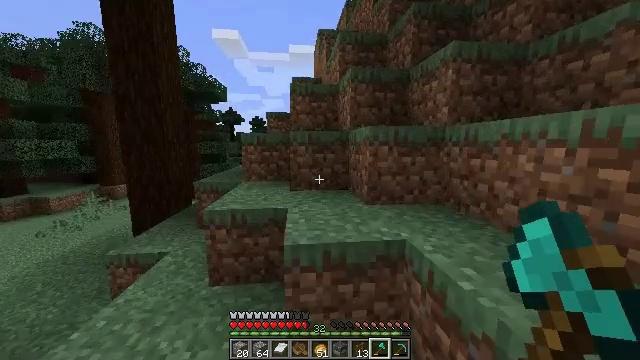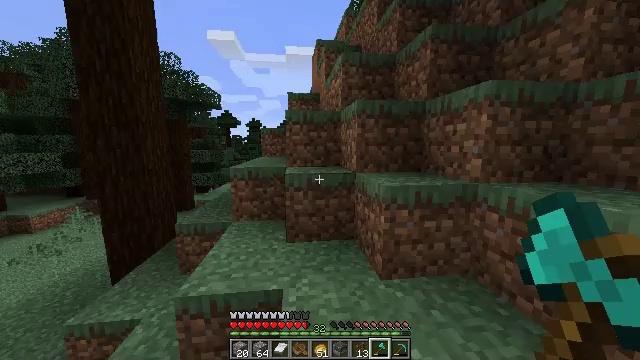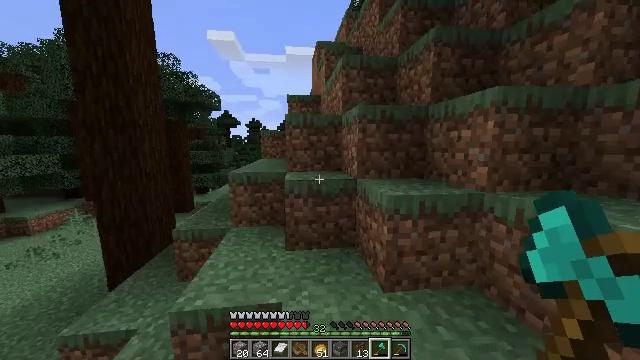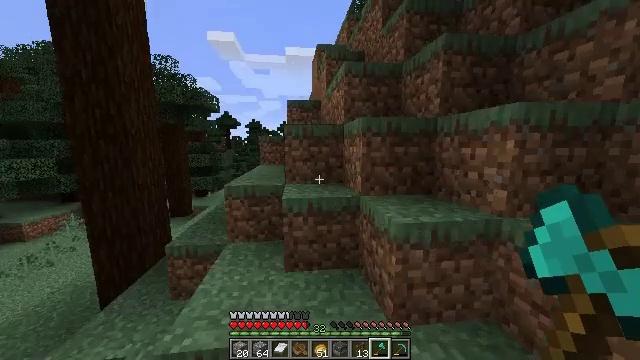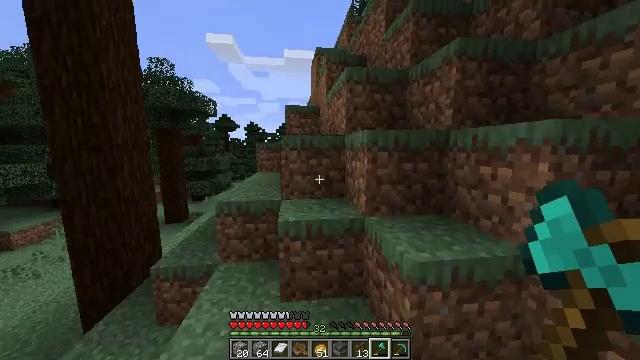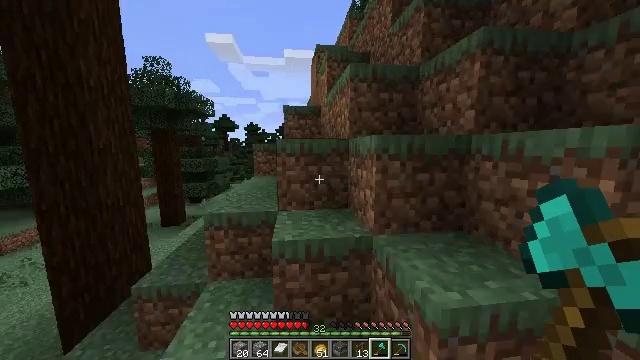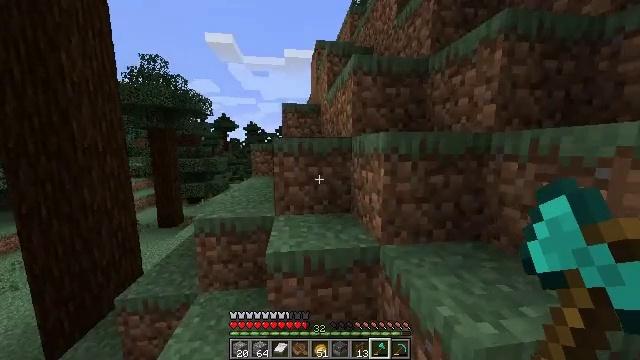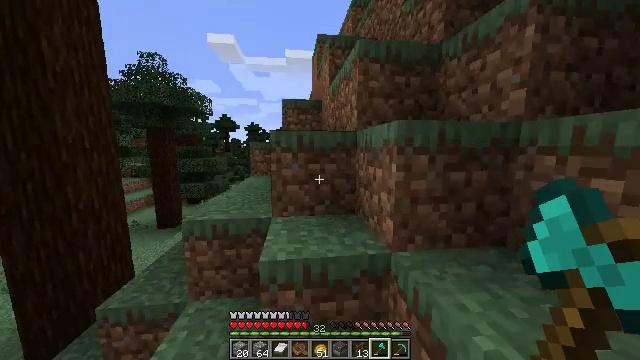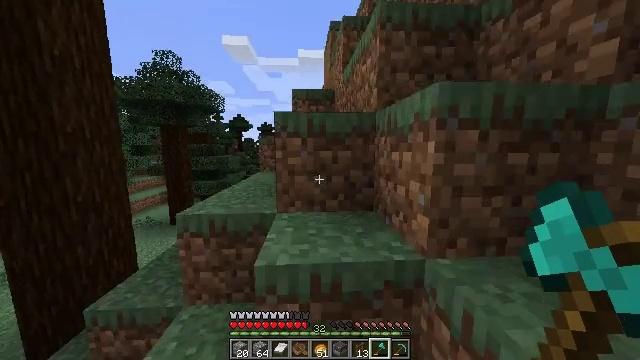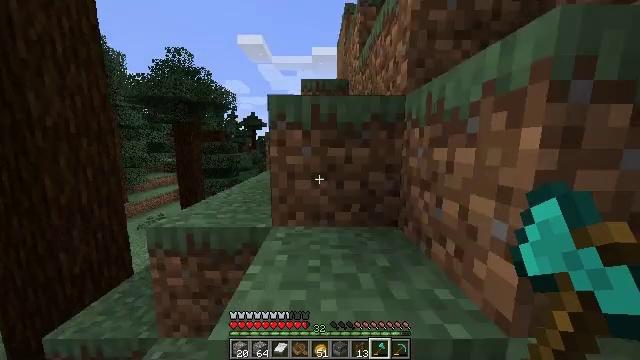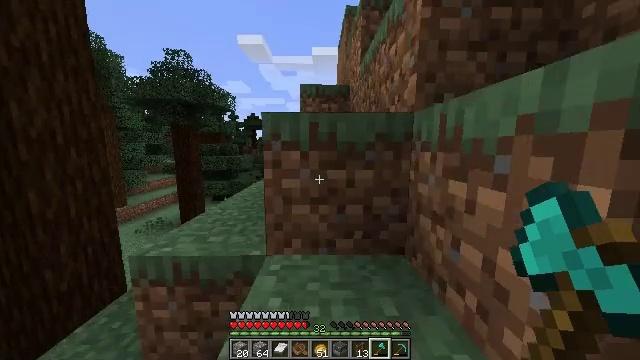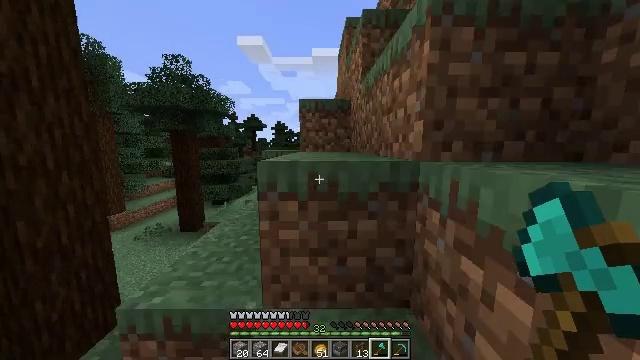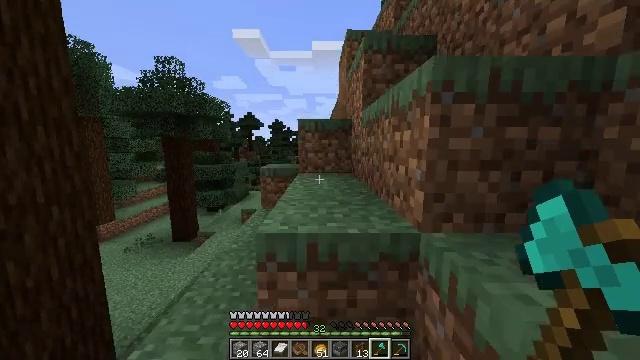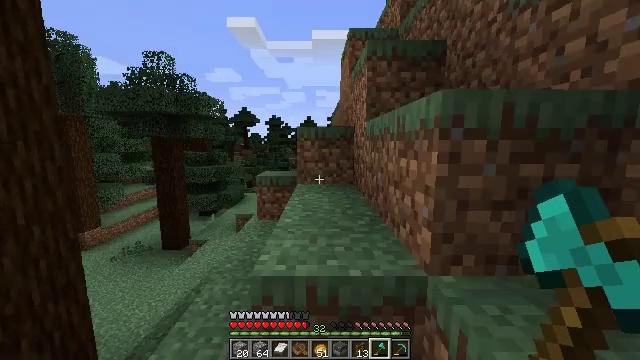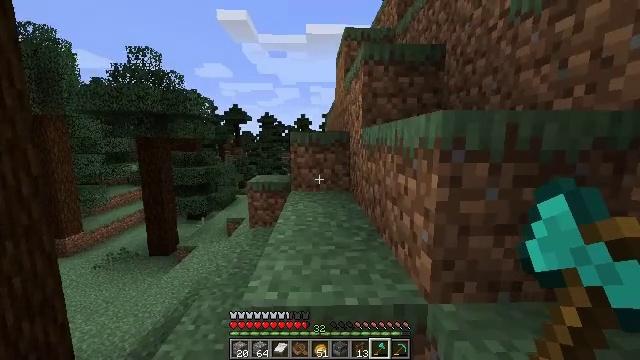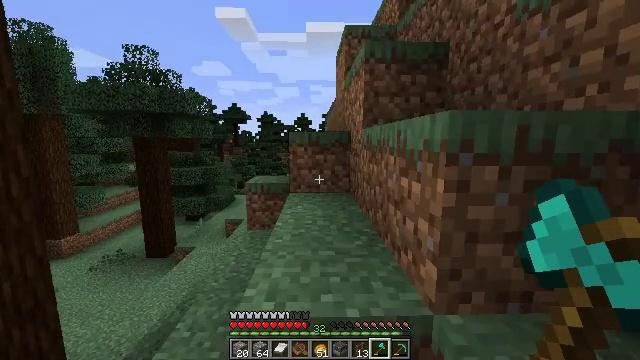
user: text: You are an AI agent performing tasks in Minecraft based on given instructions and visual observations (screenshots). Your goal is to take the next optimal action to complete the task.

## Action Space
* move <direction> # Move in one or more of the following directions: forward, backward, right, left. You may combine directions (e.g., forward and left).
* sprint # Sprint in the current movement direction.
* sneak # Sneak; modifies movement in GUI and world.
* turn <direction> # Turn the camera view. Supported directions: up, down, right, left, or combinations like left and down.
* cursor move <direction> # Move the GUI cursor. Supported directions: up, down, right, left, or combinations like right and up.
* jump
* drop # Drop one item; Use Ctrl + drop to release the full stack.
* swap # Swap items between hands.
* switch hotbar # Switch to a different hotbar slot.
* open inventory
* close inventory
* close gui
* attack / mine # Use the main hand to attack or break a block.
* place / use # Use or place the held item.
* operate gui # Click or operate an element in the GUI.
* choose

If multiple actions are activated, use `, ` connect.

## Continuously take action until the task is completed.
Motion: motion action
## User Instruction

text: Drop a spruce boat.
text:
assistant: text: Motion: move forward, jump
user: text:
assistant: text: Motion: move forward, jump
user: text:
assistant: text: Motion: move forward, jump
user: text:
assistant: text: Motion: move forward, jump
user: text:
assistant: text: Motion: move forward, jump
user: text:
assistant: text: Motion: move forward, jump
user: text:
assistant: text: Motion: move forward, sprint, jump
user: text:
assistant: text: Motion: move forward, sprint, turn left, jump
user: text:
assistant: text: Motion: move forward, sprint, turn left, jump
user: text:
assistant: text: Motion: move forward, sprint, jump
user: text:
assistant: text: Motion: move forward, sprint, jump
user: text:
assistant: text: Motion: move forward, jump
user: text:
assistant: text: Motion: move forward, jump
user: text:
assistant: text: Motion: move forward, turn right, jump
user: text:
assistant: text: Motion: move forward, jump
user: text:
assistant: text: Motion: move forward, jump
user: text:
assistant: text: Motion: move forward, jump
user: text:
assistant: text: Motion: move forward, sprint, jump
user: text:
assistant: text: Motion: move forward, sprint, jump
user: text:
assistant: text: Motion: move forward, sprint, turn down, jump
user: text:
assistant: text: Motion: move forward, sprint, turn down, jump
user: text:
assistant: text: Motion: move forward, jump
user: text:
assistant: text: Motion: move forward, jump
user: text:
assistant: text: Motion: move forward, jump
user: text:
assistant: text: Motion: move forward, turn left and down, jump
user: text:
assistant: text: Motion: move forward, turn left and down, jump
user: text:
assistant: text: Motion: move forward, turn left and down, jump
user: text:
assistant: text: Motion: move forward, jump
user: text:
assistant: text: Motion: move forward, jump
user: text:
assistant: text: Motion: move forward, jump